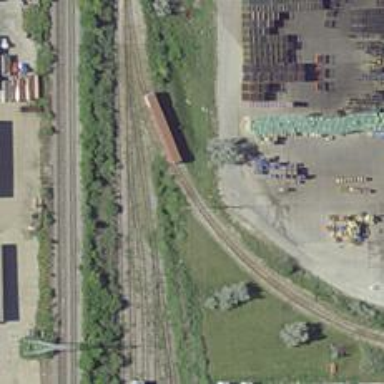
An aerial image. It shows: Rail spur service.